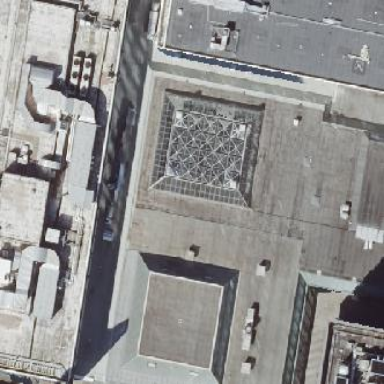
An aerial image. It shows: Close-up view of roof of building.